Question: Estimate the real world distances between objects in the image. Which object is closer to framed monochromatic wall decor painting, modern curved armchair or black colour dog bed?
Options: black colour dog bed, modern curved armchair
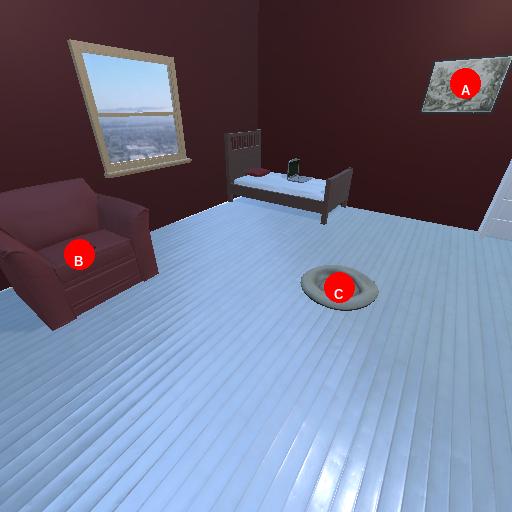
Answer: black colour dog bed